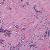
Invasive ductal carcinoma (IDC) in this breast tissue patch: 1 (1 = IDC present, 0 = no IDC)